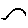
Label: line